Interaction volume radius: 10 \u00c5
Interaction volume height: 10 \u00c5
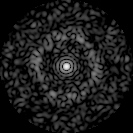
Disorder parameter: 0.8103